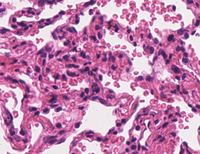
Tumor epithelial tissue: no
Tumor-associated stroma tissue: no
Normal tissue: yes